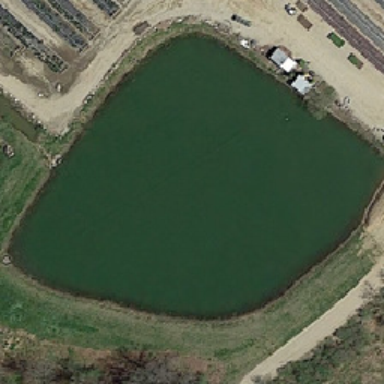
Pond through dark green pond and green terrace .